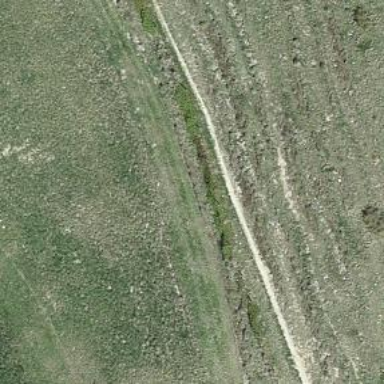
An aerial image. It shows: Track with very rough surface.